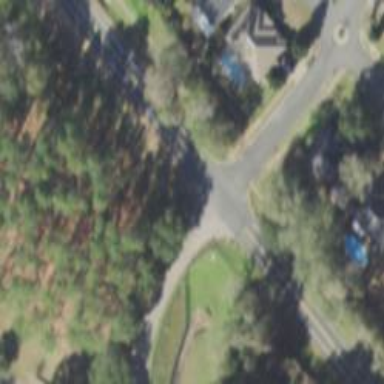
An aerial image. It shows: Unmarked crossing on footway.